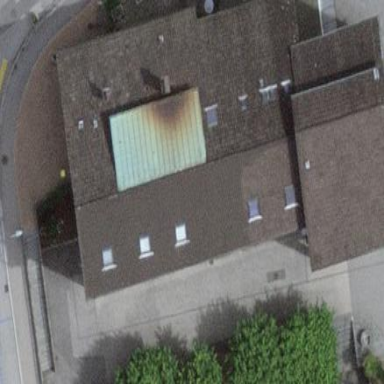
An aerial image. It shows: School with gabled roof.